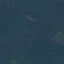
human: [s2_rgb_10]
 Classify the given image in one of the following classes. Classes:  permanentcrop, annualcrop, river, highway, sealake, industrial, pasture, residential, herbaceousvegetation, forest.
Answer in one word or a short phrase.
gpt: Forest